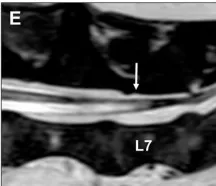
Extended.
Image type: radiology (mri)